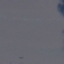
Label: SeaLake